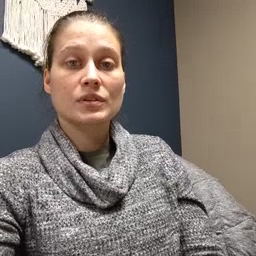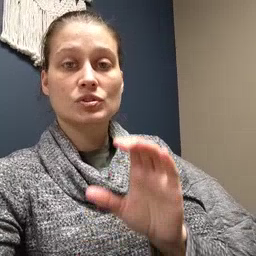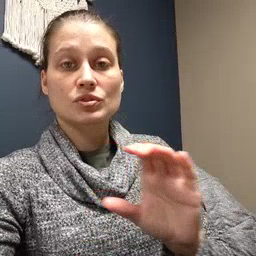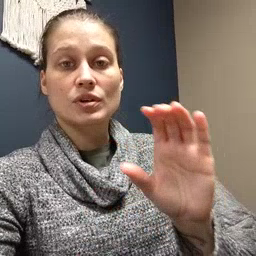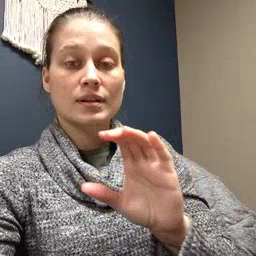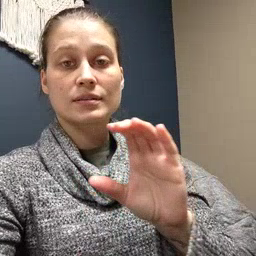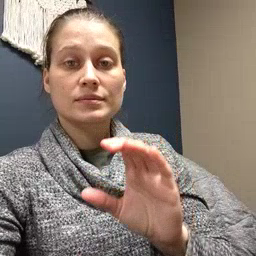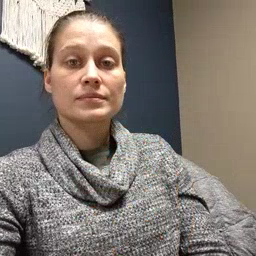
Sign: chocolate